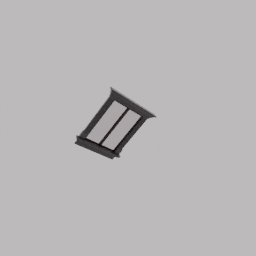
Label: architecture